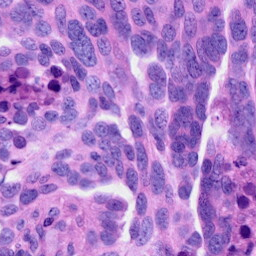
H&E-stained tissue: Ovarian